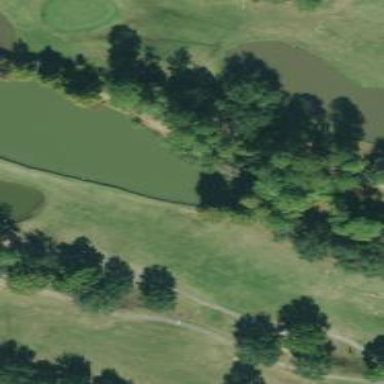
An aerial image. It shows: Golf hole.